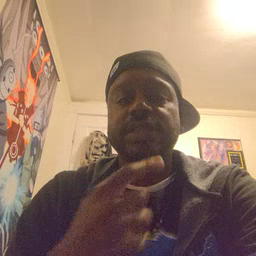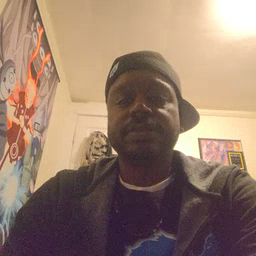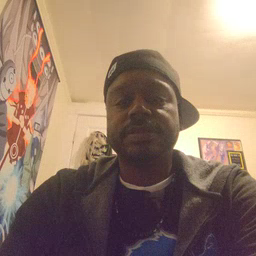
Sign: chin